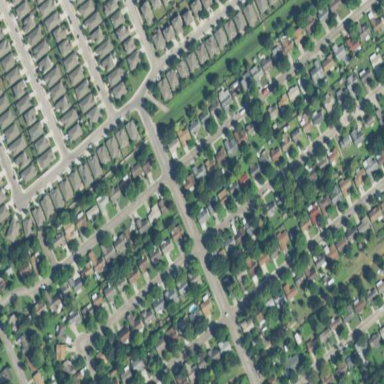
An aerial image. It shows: Single-family residential area.